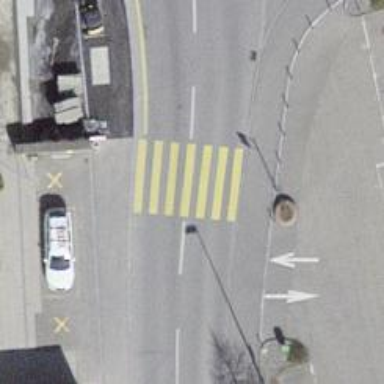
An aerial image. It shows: Uncontrolled zebra crossing on the road.